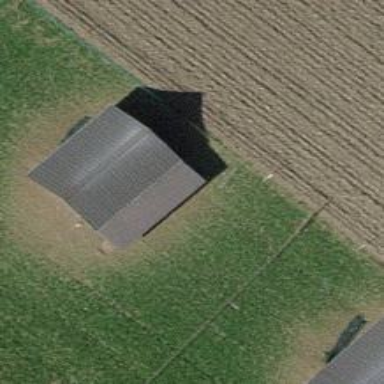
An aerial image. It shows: Shed building.